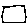
Label: square